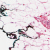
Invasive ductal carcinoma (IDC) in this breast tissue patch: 0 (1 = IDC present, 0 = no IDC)